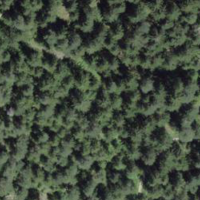
EUNIS habitat code: 45
Species observed at this site:
Cephalanthera rubra